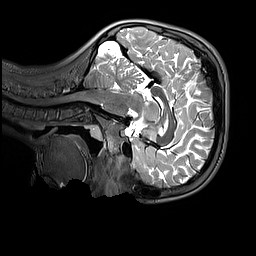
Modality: T2w
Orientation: sagittal
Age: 9
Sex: male
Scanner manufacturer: siemens
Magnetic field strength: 3 T
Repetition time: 3.2 s
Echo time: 0.408 s